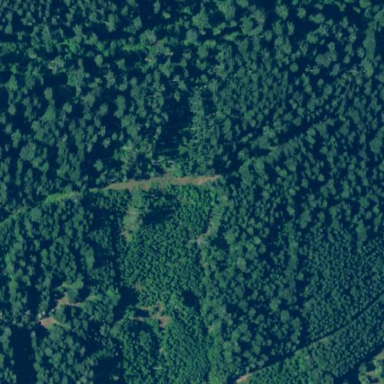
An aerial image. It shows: Virgin woodland area with lush greenery.